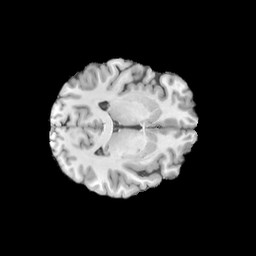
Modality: T1w
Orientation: axial